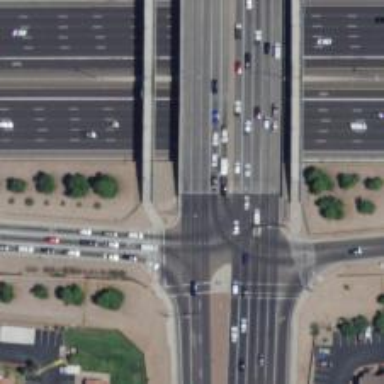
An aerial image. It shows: Secondary road crossing bridge.